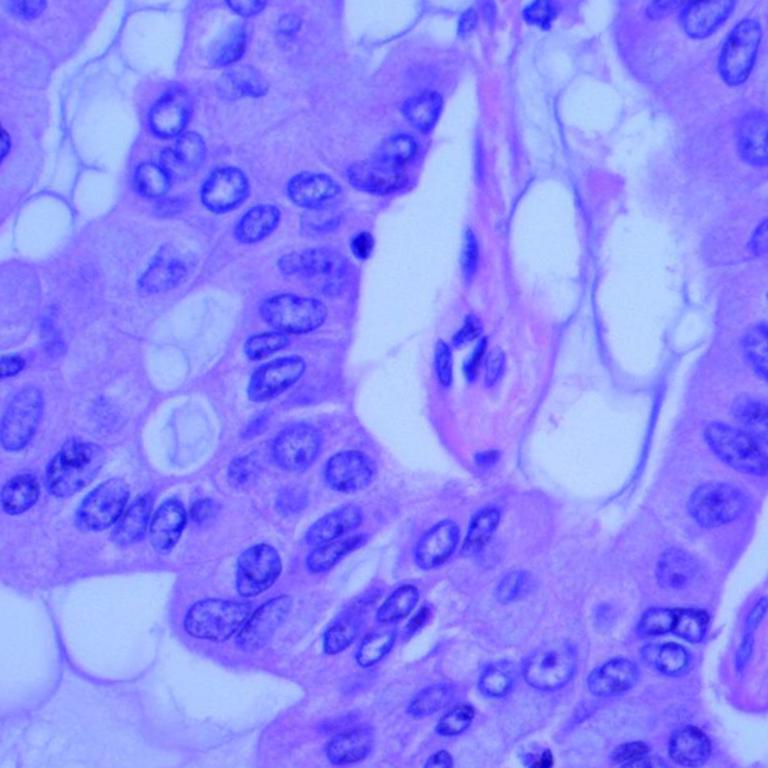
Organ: lung
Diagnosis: adenocarcinomas